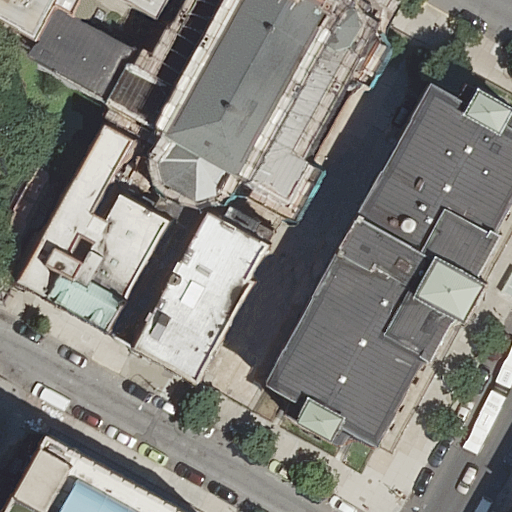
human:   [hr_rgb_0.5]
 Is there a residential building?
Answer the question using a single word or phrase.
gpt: yes

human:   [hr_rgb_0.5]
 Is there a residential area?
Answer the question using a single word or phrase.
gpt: yes

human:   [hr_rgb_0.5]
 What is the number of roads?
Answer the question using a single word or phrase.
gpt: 2

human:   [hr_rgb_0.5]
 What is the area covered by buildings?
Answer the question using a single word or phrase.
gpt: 2084m2

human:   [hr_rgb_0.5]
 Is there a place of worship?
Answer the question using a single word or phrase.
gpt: yes

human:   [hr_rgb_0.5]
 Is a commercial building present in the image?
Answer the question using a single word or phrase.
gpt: no

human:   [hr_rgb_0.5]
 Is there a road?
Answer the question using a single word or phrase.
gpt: yes

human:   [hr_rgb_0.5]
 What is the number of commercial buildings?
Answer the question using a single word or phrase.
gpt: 0

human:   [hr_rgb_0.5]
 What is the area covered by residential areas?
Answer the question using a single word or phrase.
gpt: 165m2

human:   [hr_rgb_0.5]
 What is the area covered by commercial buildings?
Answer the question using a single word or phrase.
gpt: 0m2

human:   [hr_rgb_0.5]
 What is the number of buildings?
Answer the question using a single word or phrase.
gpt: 10

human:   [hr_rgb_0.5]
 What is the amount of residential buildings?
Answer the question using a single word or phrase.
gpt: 8

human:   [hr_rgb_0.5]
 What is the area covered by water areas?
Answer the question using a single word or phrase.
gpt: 0m2

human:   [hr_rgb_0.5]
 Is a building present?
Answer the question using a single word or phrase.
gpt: yes

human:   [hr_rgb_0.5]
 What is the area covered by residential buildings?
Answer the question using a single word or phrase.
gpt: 1617m2

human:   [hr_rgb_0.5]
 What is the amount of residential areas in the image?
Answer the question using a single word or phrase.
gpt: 1

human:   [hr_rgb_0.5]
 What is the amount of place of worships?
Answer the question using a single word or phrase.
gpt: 1

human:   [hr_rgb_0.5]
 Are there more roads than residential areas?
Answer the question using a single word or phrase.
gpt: yes

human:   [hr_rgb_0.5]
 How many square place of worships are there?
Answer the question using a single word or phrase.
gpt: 0

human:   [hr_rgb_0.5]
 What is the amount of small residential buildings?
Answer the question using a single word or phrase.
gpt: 2

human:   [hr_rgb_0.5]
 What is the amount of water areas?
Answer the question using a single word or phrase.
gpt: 0

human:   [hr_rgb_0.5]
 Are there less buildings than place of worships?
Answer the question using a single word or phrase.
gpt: no

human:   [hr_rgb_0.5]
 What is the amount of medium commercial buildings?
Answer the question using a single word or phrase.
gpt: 0

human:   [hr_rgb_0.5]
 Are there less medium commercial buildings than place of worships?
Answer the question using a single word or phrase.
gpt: yes

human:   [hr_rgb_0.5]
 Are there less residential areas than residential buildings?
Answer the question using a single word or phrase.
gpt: yes

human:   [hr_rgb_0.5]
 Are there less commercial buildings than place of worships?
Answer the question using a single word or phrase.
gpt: yes

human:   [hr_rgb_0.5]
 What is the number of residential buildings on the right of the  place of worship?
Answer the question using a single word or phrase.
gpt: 1

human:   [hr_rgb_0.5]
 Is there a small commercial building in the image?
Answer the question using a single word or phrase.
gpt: no

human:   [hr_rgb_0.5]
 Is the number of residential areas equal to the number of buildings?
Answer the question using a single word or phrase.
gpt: no

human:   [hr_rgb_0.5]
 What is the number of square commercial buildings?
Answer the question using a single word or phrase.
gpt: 0

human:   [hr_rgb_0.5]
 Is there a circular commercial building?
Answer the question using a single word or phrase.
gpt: no

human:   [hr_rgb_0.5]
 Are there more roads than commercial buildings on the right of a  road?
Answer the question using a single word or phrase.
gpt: yes

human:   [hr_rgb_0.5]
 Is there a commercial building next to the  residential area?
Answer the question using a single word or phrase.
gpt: no

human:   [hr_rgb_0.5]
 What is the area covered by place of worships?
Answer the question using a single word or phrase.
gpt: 214m2

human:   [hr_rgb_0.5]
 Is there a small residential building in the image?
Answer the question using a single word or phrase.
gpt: yes

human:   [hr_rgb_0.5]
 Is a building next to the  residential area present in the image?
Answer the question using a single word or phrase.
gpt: yes

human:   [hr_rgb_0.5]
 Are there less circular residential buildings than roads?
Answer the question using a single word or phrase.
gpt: yes

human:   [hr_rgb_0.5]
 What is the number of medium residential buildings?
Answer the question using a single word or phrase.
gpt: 6

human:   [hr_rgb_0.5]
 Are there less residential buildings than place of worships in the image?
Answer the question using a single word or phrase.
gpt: no

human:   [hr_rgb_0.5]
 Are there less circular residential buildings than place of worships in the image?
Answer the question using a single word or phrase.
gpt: yes

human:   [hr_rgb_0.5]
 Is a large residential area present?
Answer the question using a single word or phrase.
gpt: no

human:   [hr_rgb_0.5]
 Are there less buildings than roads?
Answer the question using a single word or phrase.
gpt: no

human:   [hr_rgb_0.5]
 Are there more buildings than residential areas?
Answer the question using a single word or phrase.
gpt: yes

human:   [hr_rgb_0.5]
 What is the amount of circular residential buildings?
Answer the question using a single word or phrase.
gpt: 0

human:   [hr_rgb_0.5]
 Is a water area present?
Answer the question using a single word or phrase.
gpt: no

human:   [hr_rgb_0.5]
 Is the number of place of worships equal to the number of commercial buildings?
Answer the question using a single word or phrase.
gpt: no

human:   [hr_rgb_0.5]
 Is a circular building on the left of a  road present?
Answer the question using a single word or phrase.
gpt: no

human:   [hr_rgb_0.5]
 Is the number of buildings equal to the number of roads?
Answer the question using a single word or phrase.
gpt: no

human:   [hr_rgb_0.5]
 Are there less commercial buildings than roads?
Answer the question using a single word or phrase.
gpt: yes

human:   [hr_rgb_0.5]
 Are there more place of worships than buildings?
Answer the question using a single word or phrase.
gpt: no

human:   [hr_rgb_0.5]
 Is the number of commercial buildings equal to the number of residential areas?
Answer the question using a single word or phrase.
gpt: no

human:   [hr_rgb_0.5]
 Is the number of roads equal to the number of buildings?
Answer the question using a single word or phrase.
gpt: no

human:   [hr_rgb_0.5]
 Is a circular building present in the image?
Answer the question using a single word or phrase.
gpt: no

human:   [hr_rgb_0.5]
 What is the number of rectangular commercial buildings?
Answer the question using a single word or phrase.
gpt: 0

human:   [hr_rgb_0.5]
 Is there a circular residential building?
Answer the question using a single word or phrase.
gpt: no

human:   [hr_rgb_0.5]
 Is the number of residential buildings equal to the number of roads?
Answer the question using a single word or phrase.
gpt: no

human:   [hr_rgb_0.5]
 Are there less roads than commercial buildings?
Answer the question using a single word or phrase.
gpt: no

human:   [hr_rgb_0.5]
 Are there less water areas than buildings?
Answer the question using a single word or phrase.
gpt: yes

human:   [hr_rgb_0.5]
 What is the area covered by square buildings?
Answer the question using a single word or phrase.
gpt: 0m2

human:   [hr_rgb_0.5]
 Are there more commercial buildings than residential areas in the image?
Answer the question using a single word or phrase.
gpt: no

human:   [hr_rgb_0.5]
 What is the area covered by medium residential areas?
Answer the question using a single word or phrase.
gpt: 165m2

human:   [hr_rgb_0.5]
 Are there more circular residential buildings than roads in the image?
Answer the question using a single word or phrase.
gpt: no

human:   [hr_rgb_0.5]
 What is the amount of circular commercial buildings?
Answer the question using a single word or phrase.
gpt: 0

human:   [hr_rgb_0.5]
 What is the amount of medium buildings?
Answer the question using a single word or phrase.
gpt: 8